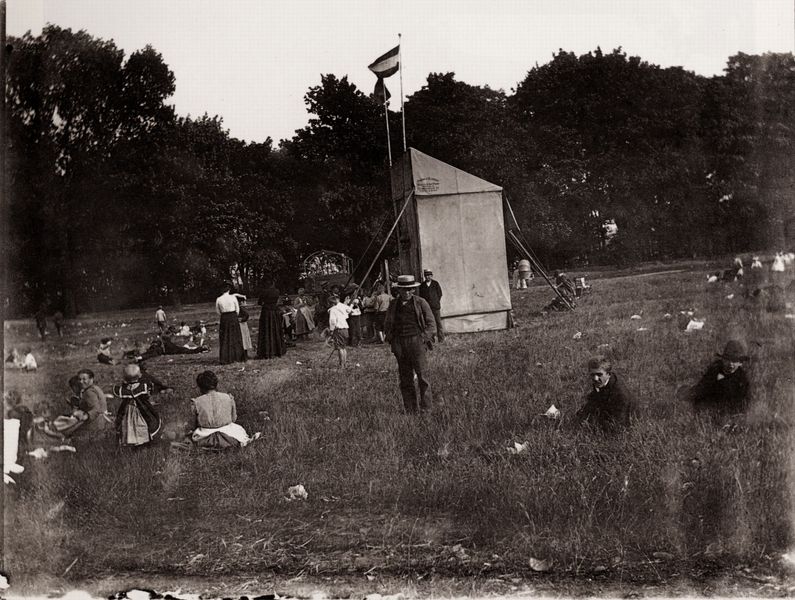
Titel: Kasperltheater am Lietzensee-Park
Künstler: Heinrich Zille
Schlagwörter: baum, gruppe, himmel, mann, weiß, baden, bäume, fluss, frauen, landschaft, menschen, sitzen, ufer, frau, holz, hut, hüte, kleider, männer, rücken, schwarz, gras, park, wiese, fest, leute, feiern, niederlande, feld, natur, wind, büsche, gehen, hütte, boden, kind, bühne, theater, schräg, wald, kinder, garten, schürze, sommer, liegen, fahnen, röcke, fahne, flagge, jungen, pause, picknick, sepia, wagen, häuschen, strohhut, freizeit, vergnügen, grashalme, gruppen, waldrand, foto, fotografie, photographie, berlin, schwarz weiß, schlange, zirkus, jahrmarkt, kiosk, stand, zille, ferien, österreich, photo, feiertag, flaggen, neugierig, zelt, verteilt, lager, erholung, wwiese, schausteller, bude, telt, anstehen, camp, fahen, fähnlein, standt, kasperltheater